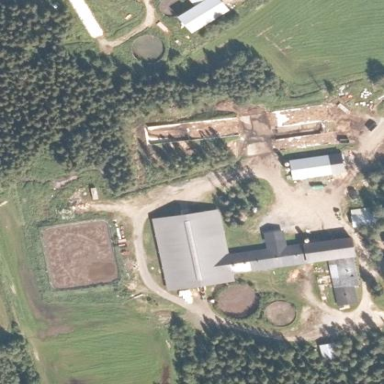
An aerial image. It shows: Farmyard area.